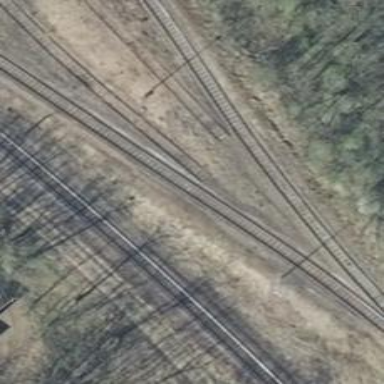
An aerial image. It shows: Abandoned railway yard is depicted.